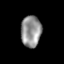
Tissue: skin
Cell type: Epithelial cells
Senescence score: 0.2662
Nuclear area (px): 623
Mean DAPI intensity: 145.907